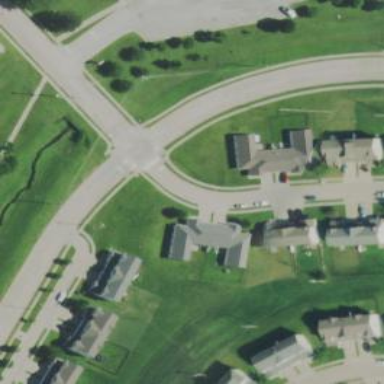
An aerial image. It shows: Uncontrolled road crossing.